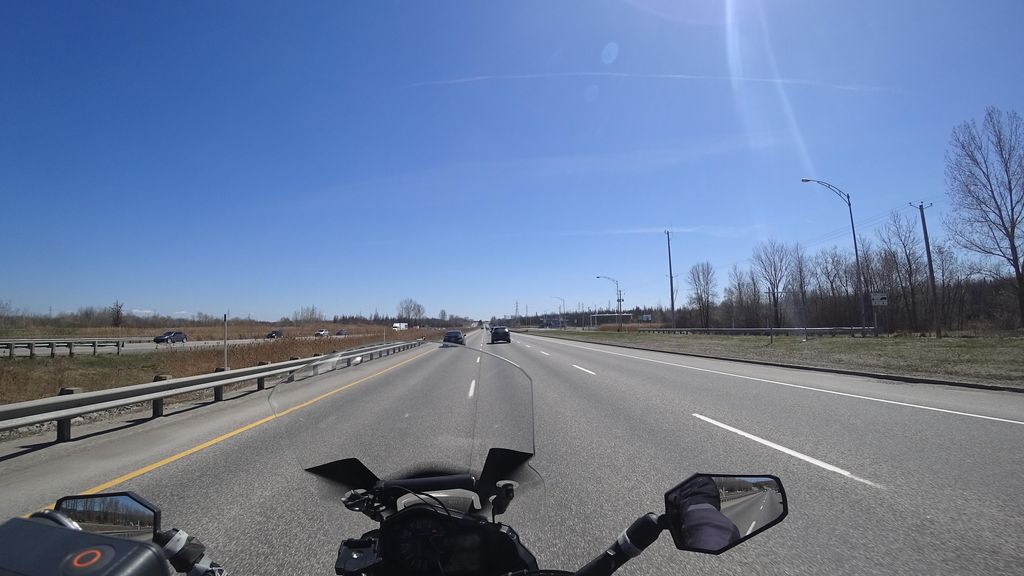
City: quebec_city